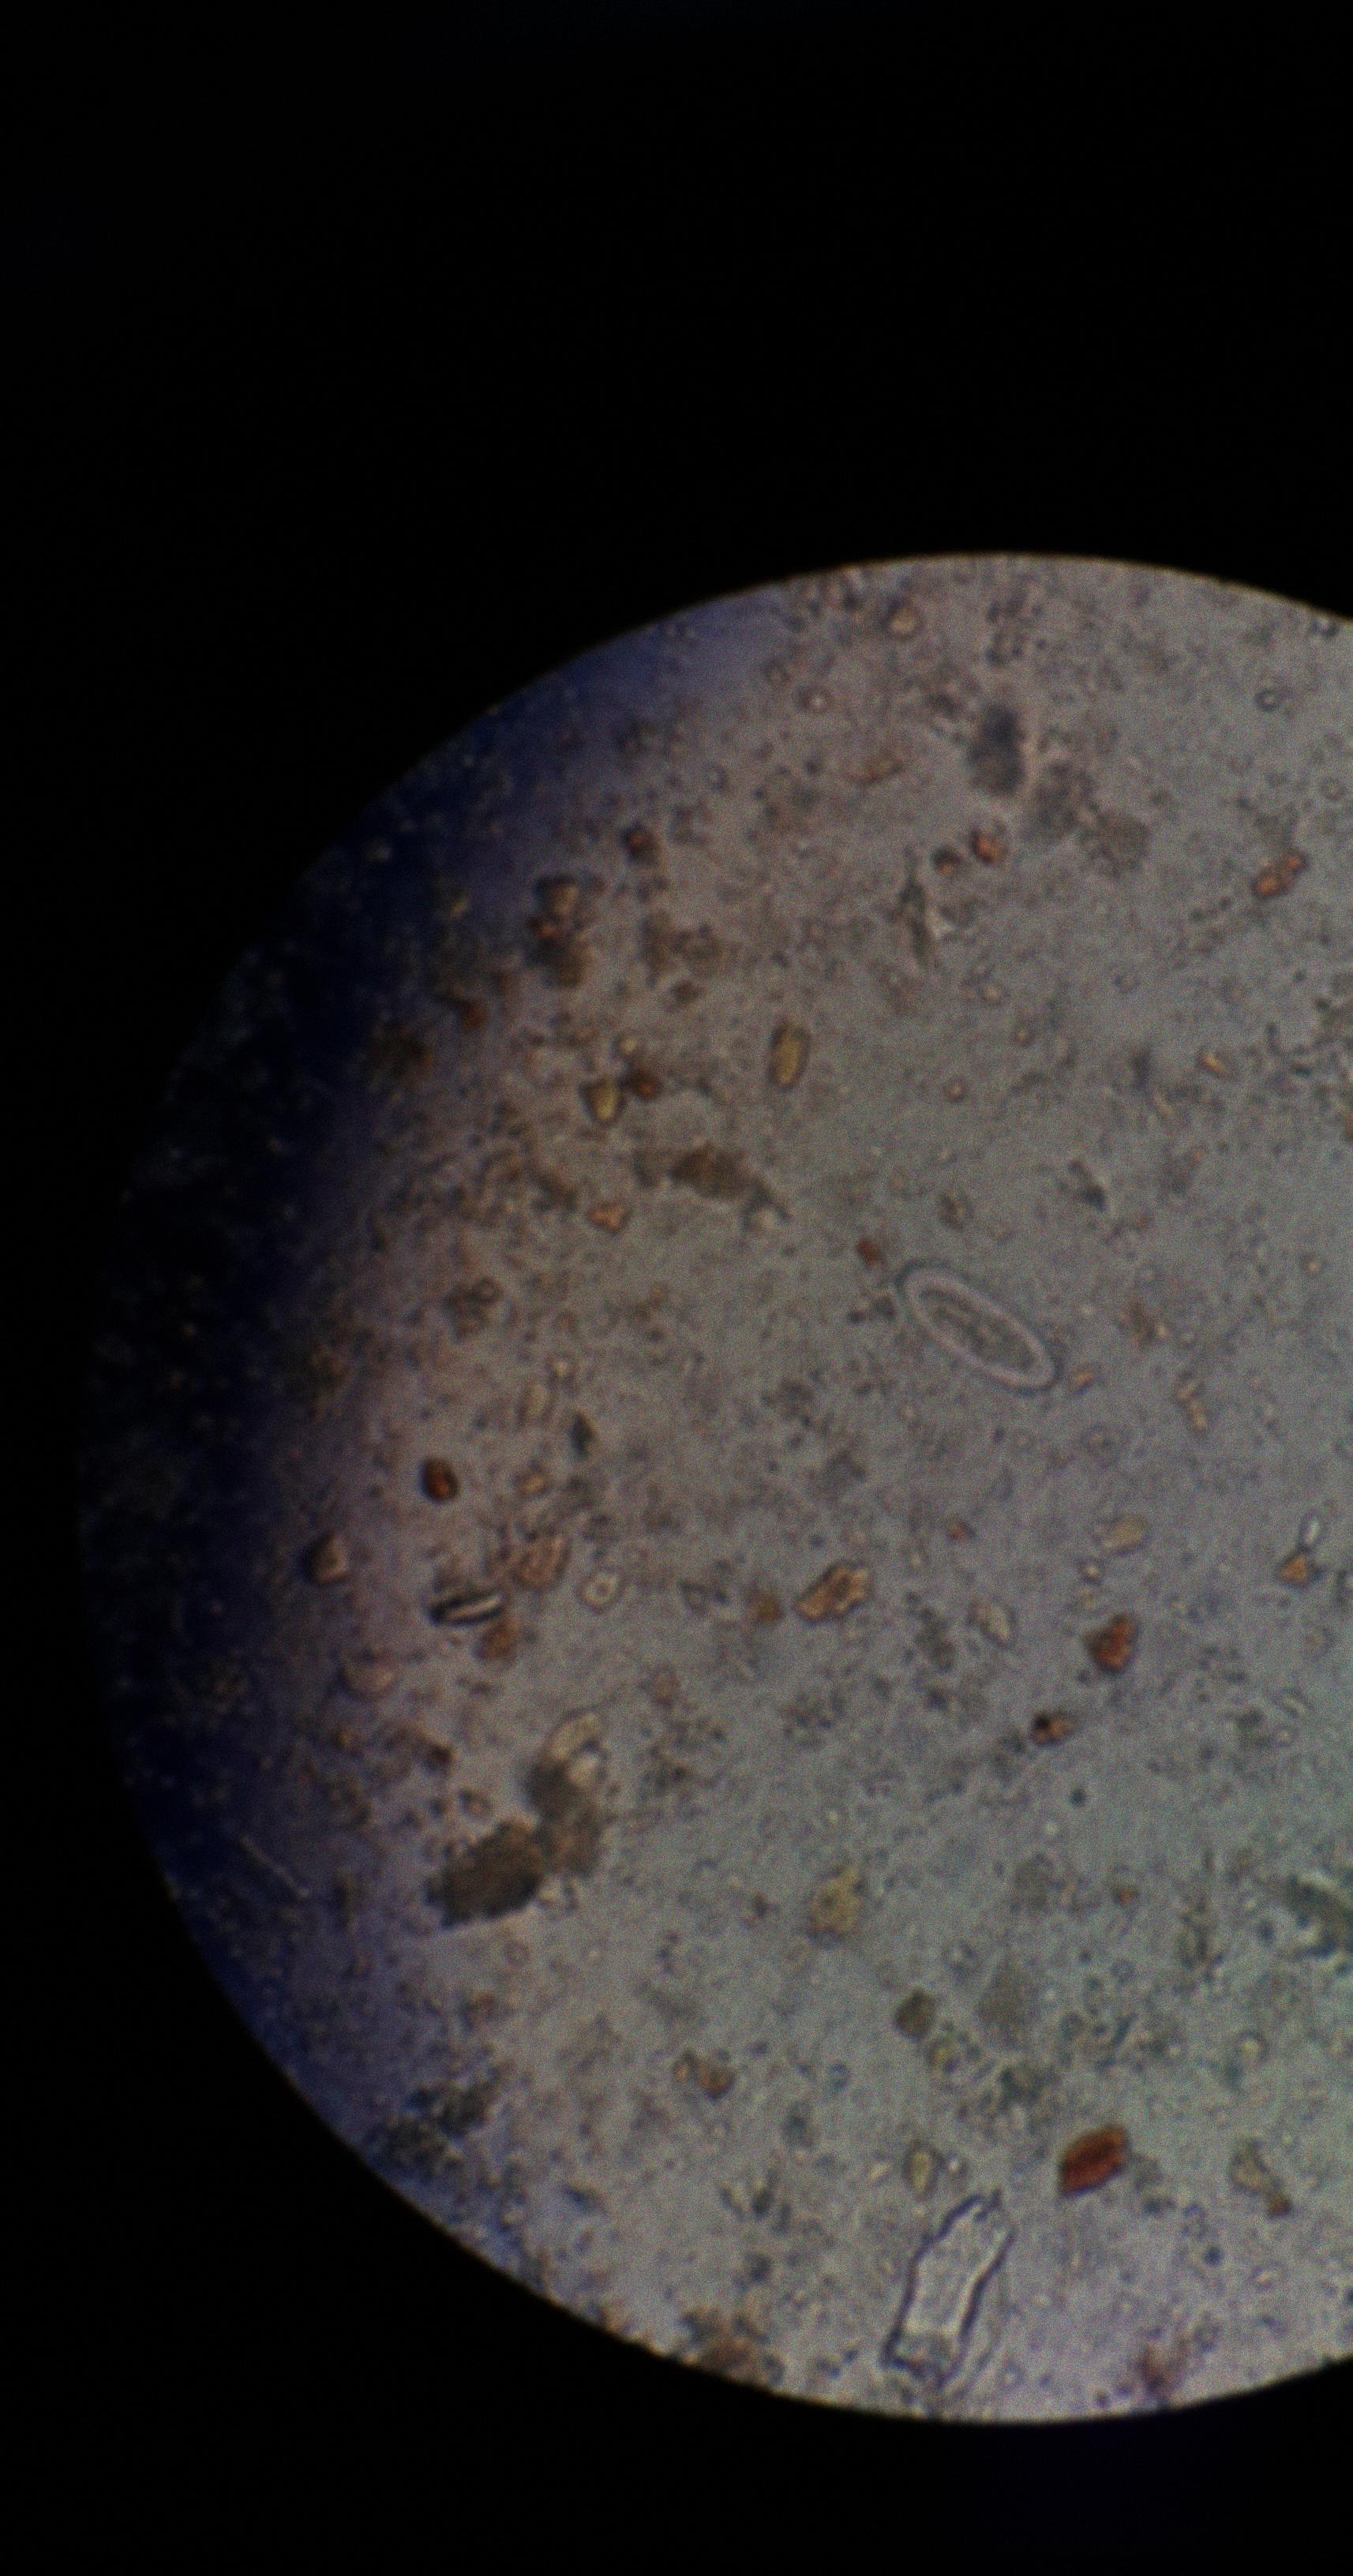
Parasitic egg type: Enterobius vermicularis